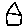
Label: house